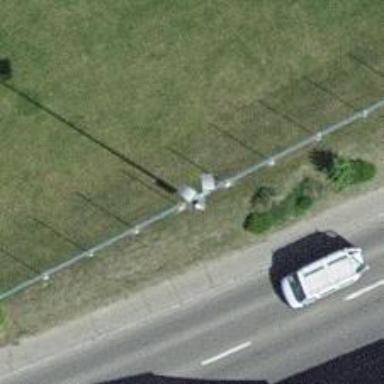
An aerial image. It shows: Mast structure.